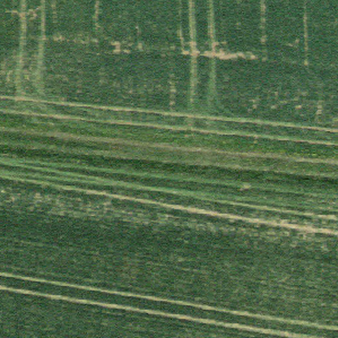
Label: other